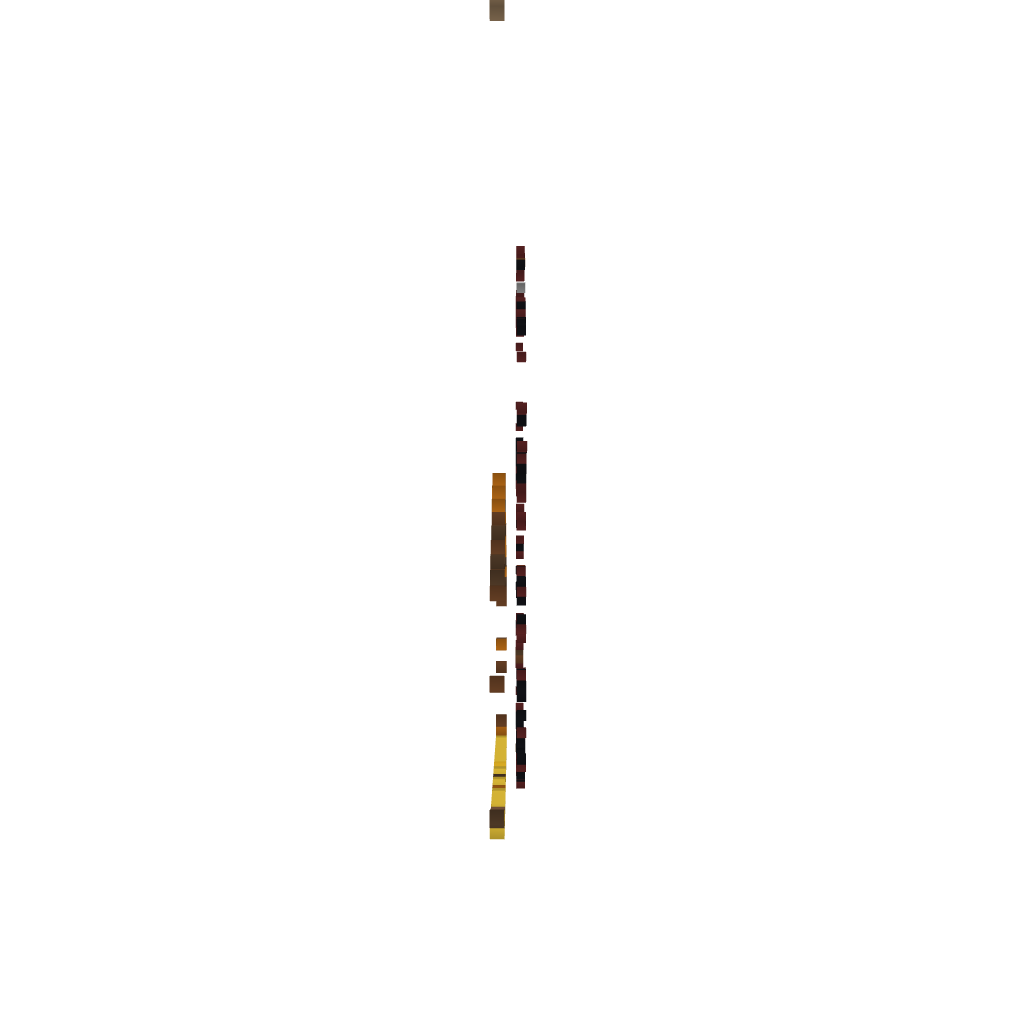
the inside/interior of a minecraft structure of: Jerry